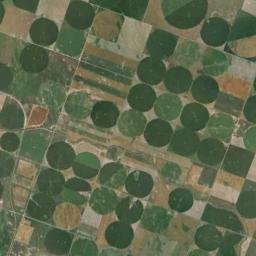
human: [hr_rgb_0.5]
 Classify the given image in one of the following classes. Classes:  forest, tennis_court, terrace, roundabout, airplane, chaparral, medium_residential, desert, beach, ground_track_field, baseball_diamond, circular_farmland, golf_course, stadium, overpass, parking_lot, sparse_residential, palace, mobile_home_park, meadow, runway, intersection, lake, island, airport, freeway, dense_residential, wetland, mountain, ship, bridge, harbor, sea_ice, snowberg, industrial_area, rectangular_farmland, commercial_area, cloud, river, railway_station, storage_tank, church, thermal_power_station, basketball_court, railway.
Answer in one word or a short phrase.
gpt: circular_farmland